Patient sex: M
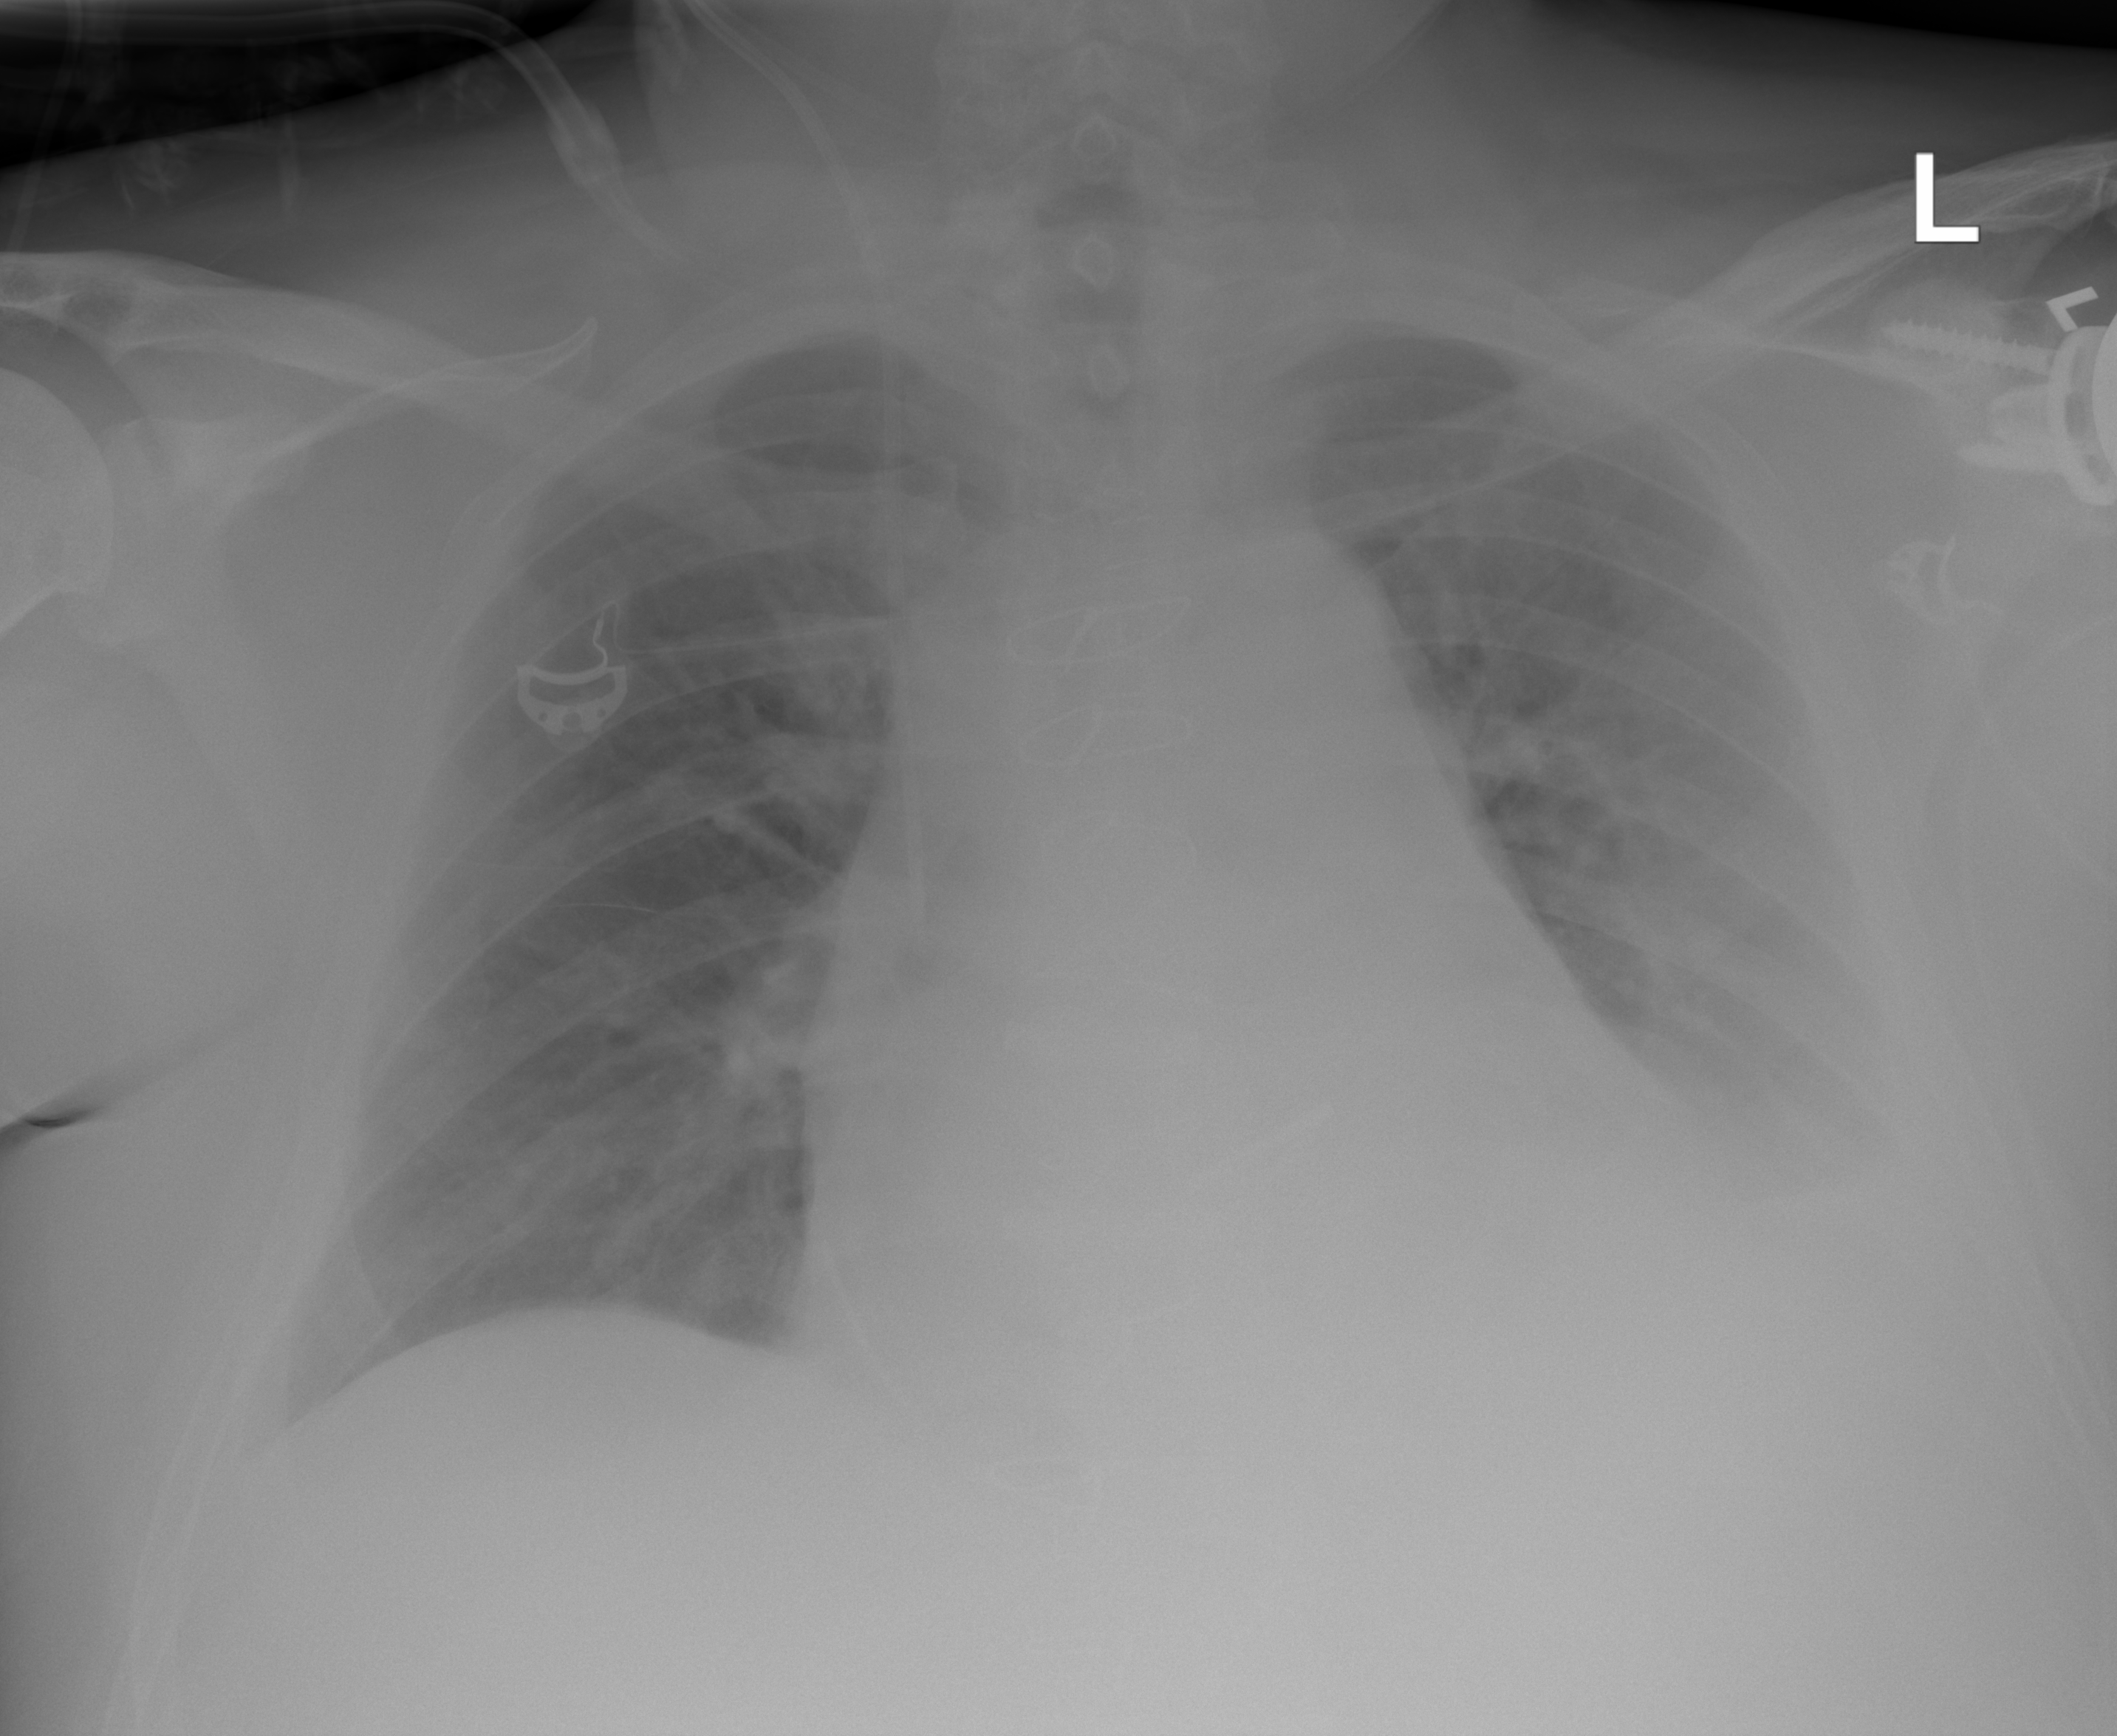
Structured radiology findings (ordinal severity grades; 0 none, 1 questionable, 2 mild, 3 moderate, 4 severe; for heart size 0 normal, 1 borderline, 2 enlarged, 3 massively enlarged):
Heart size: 2
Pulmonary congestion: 2
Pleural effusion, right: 0
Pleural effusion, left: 3
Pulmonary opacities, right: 2
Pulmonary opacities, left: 2
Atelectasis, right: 2
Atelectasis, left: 3